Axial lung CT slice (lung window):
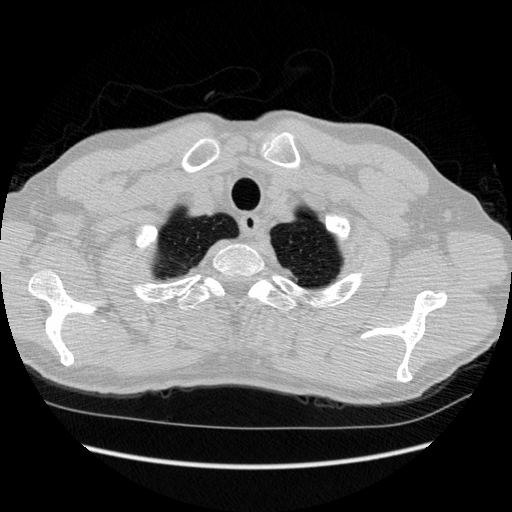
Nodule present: no